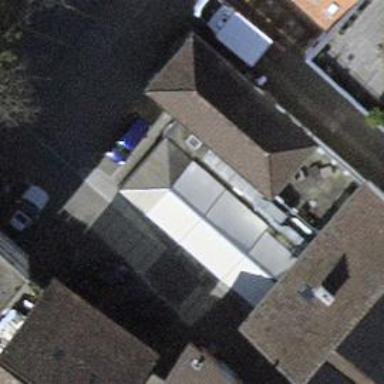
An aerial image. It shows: Retail building with hipped roof made of brown roof tiles.